四年级 · 立体几何学
下图中，四个小方块摆在桌上，小朋友看到的图形是（）。

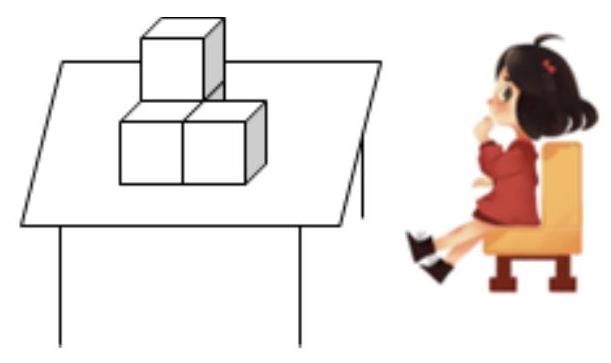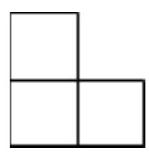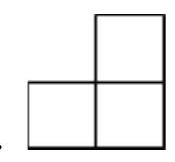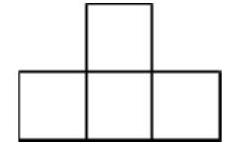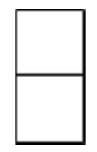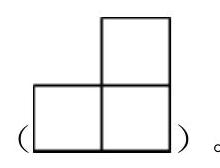
A.

B.

C.

D.

答案: B
解析: 解$\mathrm{B}$

【分析】小朋友是从右面看到图形, 看到了两层, 第一层有 2 个正方形, 第二层靠右面有一个小正方形, 据此解答。

【详解】下图中, 四个小方块摆在桌上, 小朋友看到的图形是

故答案为: B

【点睛】熟练掌握从不同的位置观察一个物体是解答本题的关键。